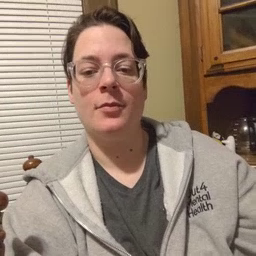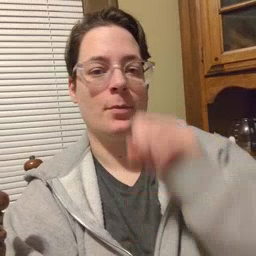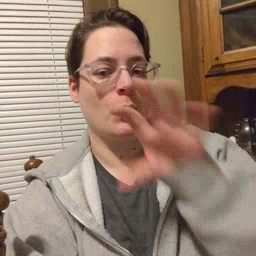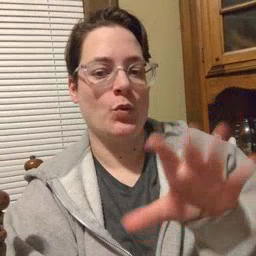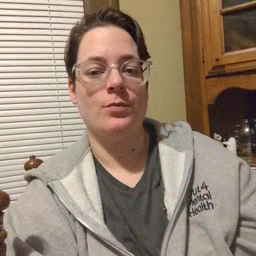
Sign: blow